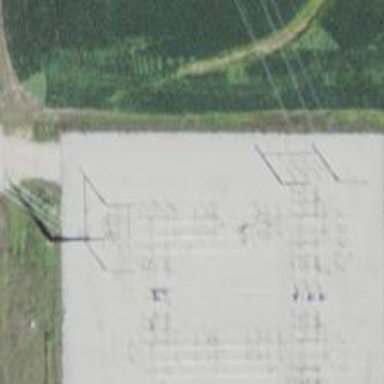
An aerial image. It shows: Switch for power supply.